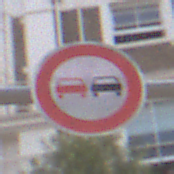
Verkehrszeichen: Ueberholverbot
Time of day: MorningAfternoon
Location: Outdoor (Urban)
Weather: PartlyCloudy
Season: NotSpecified
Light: Natural